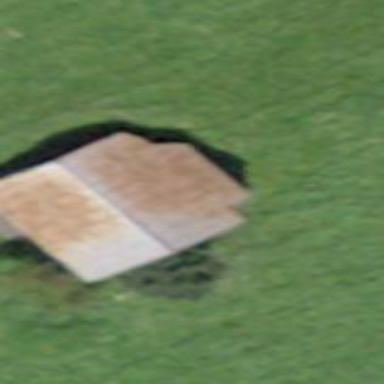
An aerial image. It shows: Barn.